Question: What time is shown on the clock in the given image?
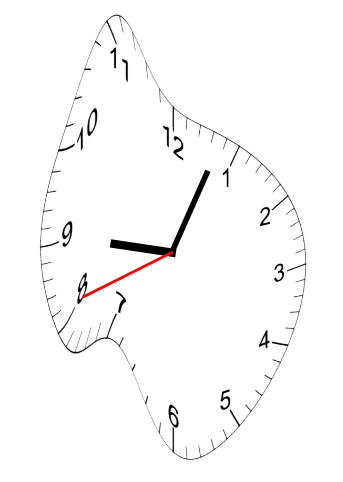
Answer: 09:03:41